Field crop: tomato
Growth stage: 1
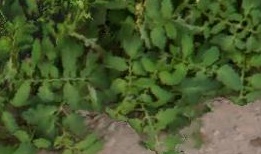
Species: tomato